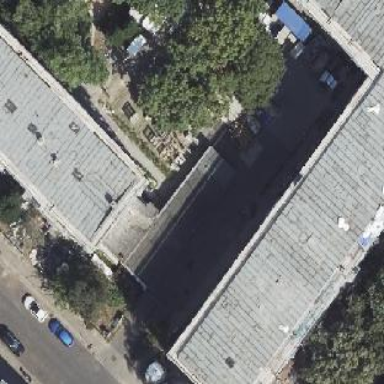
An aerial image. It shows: Group of garages.